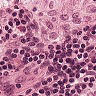
Metastatic tissue present: no